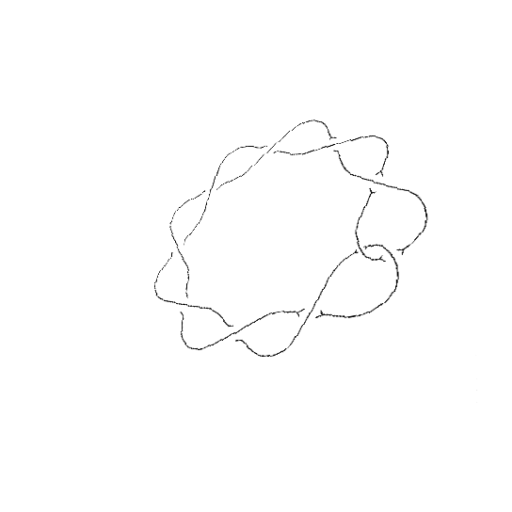
Crossing number: 10